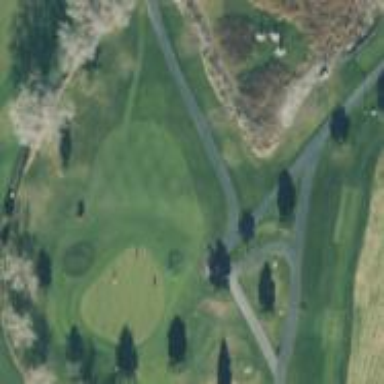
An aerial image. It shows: Path for golf carts.